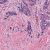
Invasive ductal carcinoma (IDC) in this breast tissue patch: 1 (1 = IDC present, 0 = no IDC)